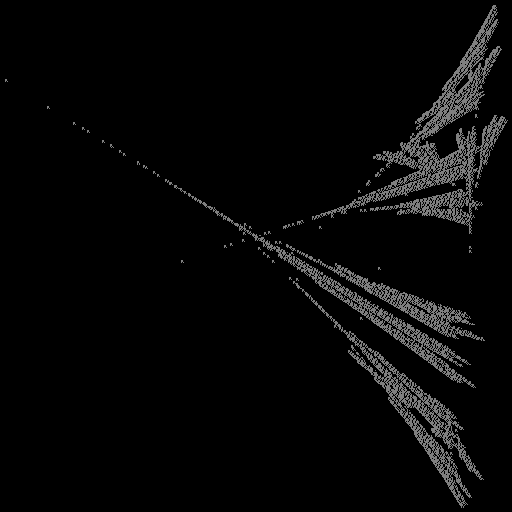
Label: ginkgo